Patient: sex F, age 65
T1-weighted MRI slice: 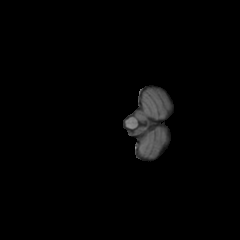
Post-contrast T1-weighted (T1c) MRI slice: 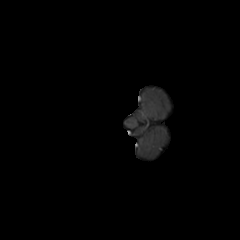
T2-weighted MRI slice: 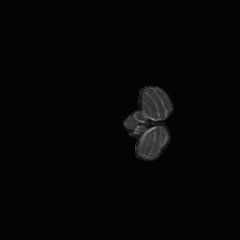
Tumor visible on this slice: no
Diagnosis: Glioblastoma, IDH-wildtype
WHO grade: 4